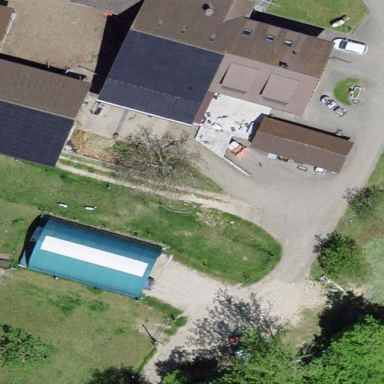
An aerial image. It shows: Farmyard area.